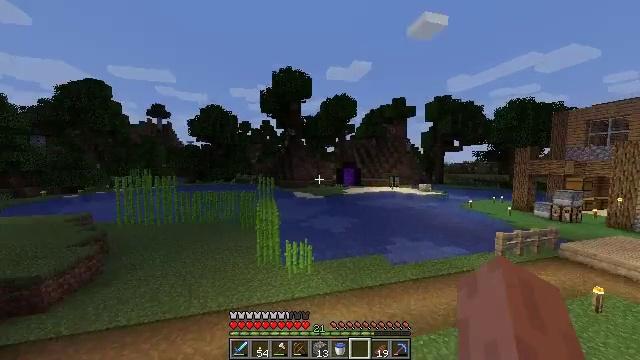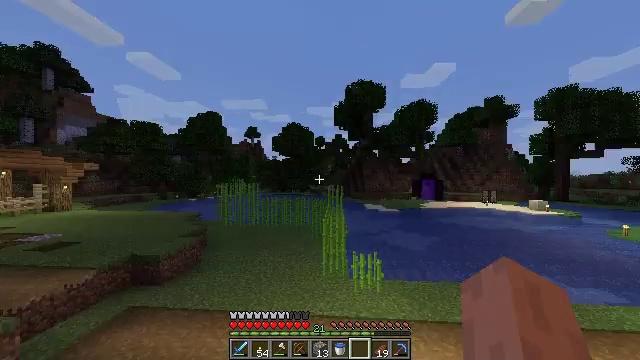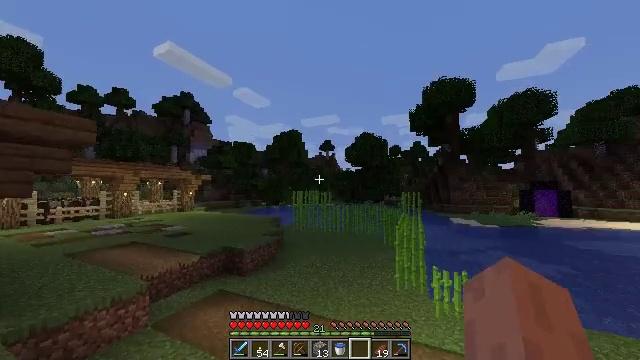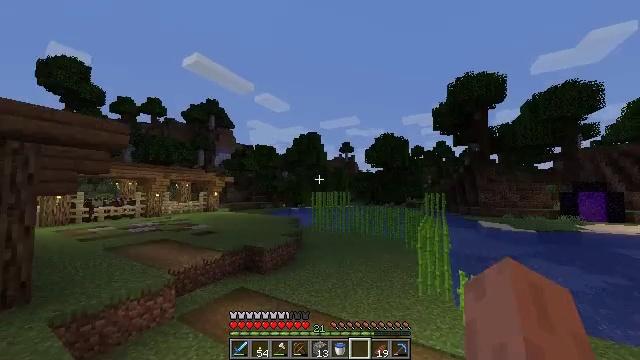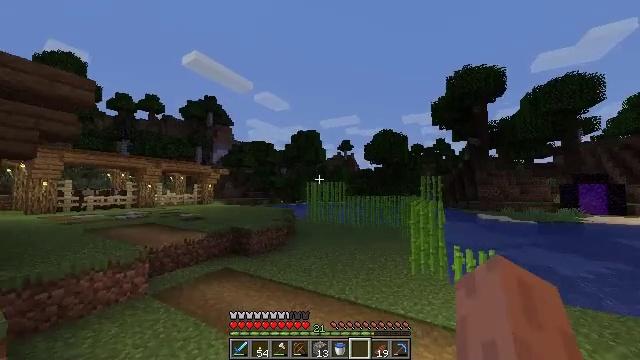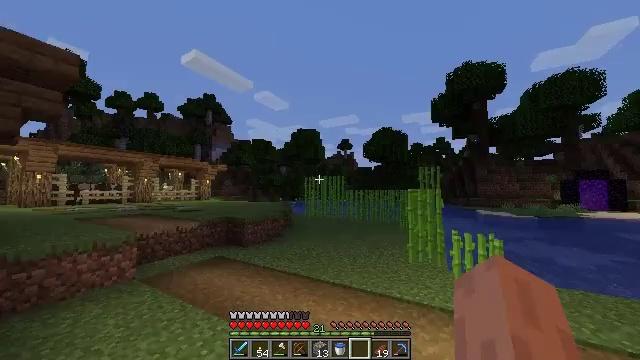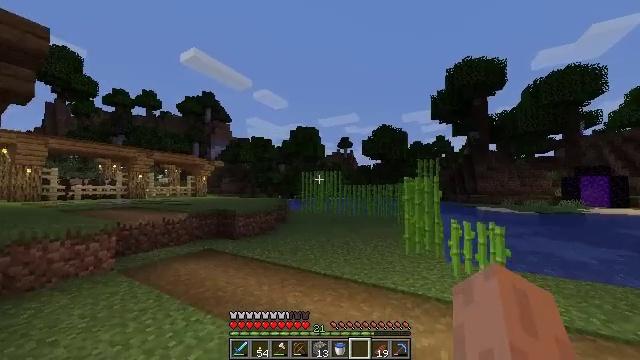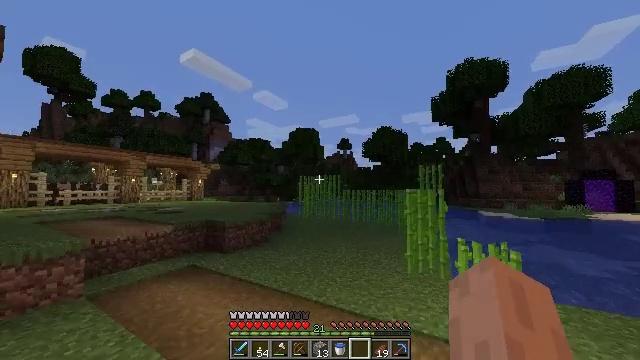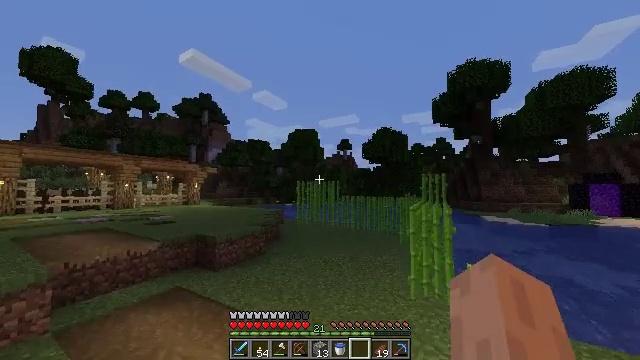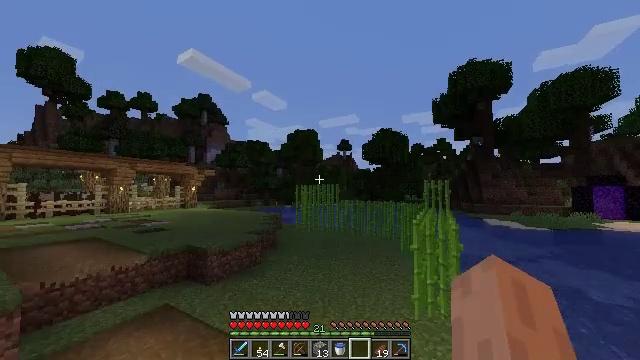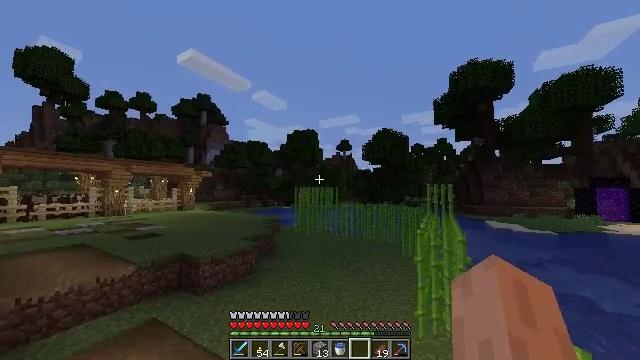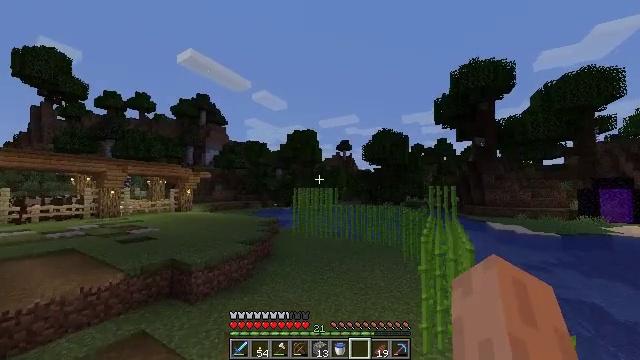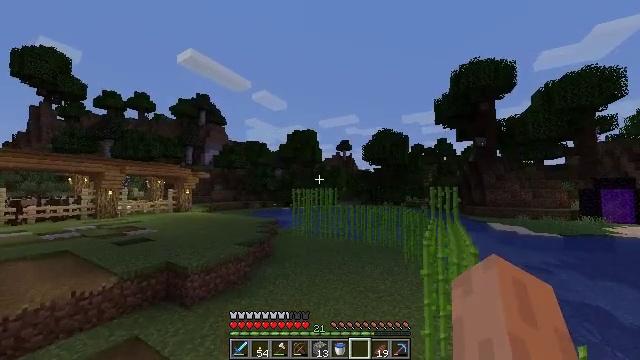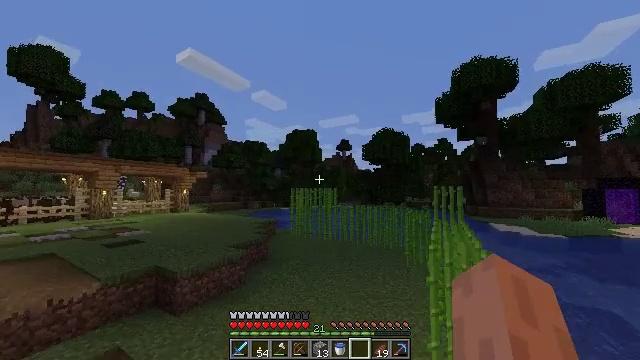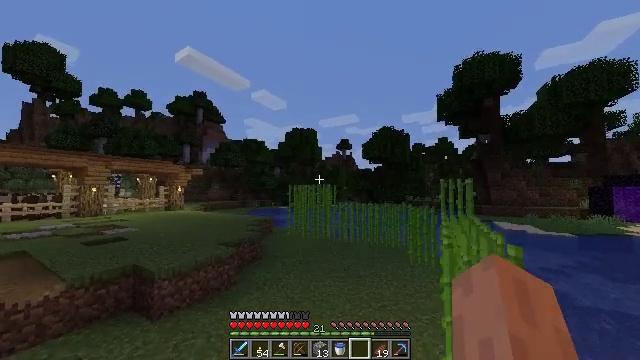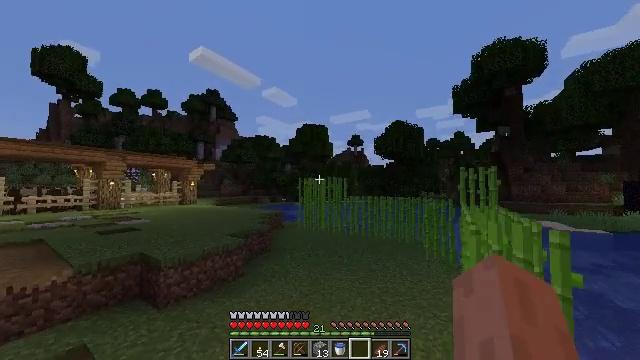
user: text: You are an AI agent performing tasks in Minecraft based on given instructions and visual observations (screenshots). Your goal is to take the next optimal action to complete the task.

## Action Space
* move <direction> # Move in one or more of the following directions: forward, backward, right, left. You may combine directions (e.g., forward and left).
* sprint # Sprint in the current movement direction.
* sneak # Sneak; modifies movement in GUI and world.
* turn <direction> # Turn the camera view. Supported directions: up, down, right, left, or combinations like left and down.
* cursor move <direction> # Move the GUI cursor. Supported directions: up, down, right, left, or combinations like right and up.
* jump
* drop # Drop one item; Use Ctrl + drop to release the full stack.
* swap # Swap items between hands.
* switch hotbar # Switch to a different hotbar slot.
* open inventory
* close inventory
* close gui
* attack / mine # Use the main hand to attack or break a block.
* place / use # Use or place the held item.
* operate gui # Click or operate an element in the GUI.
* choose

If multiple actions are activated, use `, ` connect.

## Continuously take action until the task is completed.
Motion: motion action
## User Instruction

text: Drop iron leggings.
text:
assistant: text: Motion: move forward, turn left and up, jump
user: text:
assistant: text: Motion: move forward, turn left and up, jump
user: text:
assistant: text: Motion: move forward, turn left, jump
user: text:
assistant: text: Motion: move forward, jump
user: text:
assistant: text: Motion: move forward, jump
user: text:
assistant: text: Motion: move forward, jump
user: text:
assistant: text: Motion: move forward, jump
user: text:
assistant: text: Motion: move forward, jump
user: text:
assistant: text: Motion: move forward, jump
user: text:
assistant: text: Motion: move forward, jump
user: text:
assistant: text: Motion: move forward, jump
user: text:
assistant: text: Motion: move forward, jump
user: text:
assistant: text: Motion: move forward, jump
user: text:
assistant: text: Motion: move forward, jump
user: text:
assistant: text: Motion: move forward, turn left, jump
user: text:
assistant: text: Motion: move forward, turn left, jump
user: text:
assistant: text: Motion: move forward, turn left, jump
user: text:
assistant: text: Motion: move forward, turn left, jump
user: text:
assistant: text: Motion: move forward, turn left, jump
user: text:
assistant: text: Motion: move forward, jump
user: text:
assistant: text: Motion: move forward, jump
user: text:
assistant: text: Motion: move forward, jump
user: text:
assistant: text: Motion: move forward, jump
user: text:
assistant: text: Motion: move forward, jump
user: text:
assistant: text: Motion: move forward, jump
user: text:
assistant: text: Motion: move forward, jump
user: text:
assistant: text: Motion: move forward, jump
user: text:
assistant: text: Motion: move forward, turn left, jump
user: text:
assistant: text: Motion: move forward, turn left, jump
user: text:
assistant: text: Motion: move forward, turn left, jump